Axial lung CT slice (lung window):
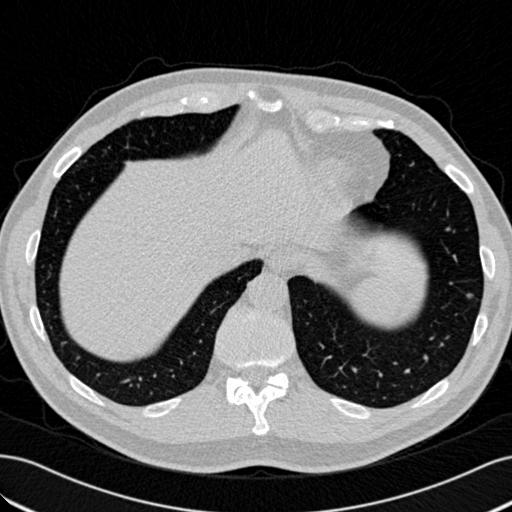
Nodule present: yes
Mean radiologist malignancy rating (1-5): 2.5